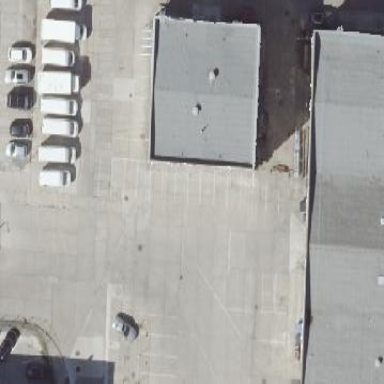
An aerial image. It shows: Industrial building with flat roof.